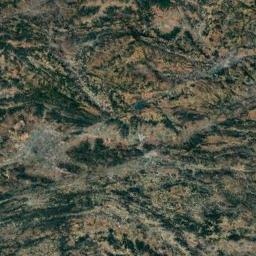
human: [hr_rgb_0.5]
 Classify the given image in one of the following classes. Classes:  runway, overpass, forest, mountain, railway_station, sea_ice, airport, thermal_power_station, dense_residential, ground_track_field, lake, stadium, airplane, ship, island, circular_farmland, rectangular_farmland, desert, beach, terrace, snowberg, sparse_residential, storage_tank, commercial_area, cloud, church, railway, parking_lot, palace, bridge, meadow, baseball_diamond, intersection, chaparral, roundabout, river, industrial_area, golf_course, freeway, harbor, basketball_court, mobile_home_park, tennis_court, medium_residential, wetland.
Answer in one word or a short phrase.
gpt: mountain